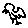
Label: bird